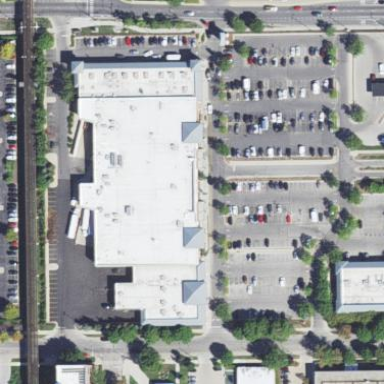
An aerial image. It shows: Retail area.